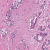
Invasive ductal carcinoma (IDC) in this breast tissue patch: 1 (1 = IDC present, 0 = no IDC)